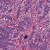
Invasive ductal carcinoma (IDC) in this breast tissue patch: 1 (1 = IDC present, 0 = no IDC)